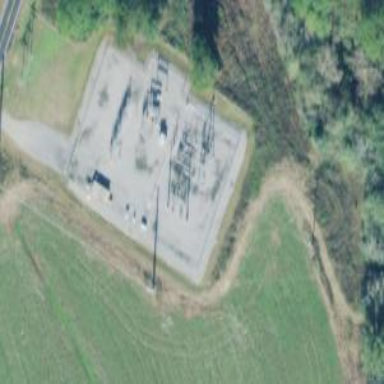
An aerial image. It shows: Distribution level power substation surrounded by fence.